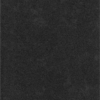
Label: dusty